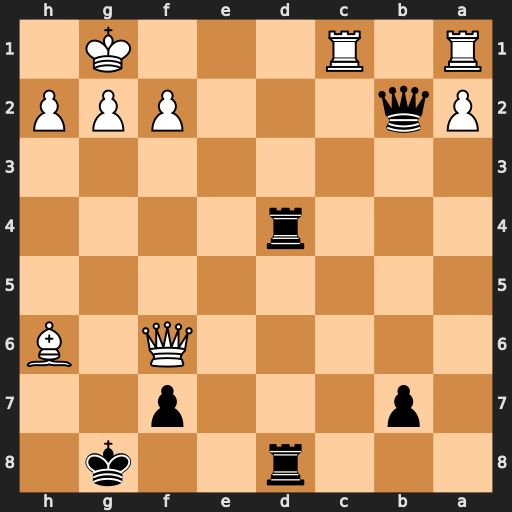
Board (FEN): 3r2k1/1p3p2/5Q1B/8/3r4/8/Pq3PPP/R1R3K1
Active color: b
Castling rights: -
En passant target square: -
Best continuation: Qxc1+ Rxc1 Rd1+ Rxd1 Rxd1#